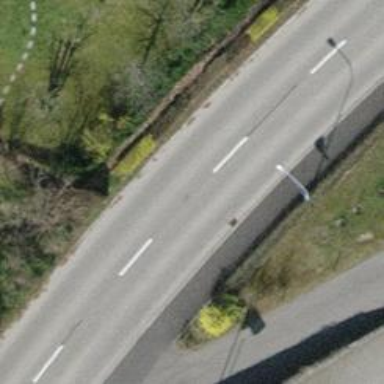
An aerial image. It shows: Tertiary road with asphalt surface.